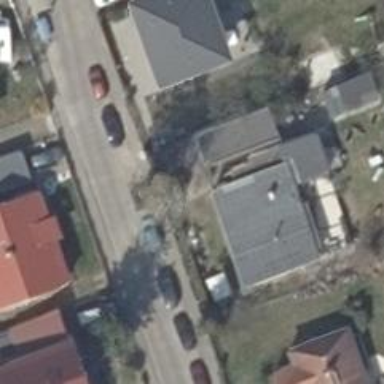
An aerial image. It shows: Detached building with flat roof.